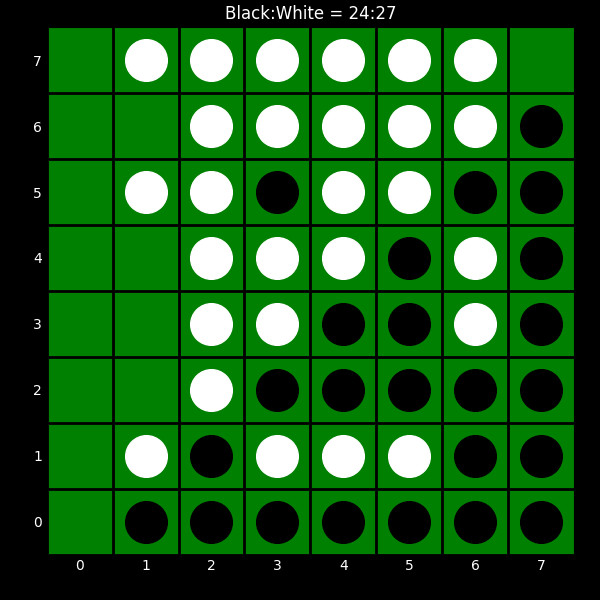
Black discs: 24
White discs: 27